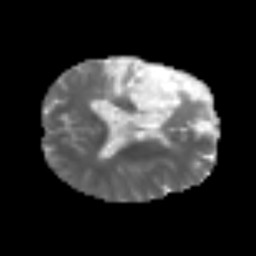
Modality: MD
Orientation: axial
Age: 56
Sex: male
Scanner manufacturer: siemens
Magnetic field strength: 3 T
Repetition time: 3.2 s
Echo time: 0.081 s